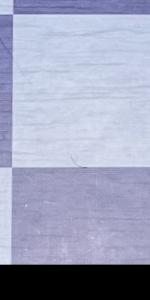
Label: Empty